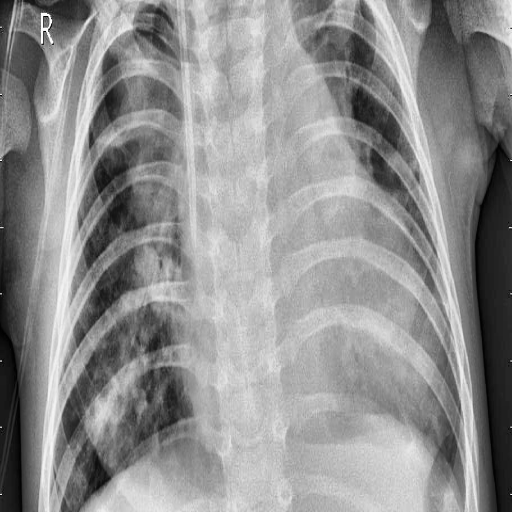
Finding: PNEUMONIA